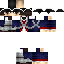
A female human skin with medium skin, wearing brown long hair dressed in a blue hoodie and blue pants, featuring a closed mouth.